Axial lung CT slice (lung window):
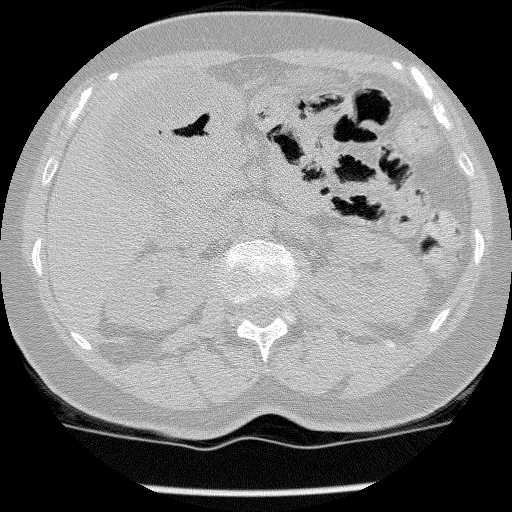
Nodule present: no